Question: i have following entities

as you see BudgetPost has a composite primary key which is a foreign keys to entities Category and Budget. My question is what is the best way to make CRUD? Is there any way to mapp the foreign keys? The simple insert should look like this:
'''
Budget newBudget = new Budget();
newBudget.BudgetName = textBox1.Text;
newBudget.FromDate = dateTimePicker1.Value;
newBudget.ToDate = dateTimePicker2.Value;
newBudget.BudgetPosts.Add(new BudgetPost { FKBudgetID = newBudget.BudgetID, FKCategoryID = 21, BudgetAmount = 700 });
db.AddToBudgets(newBudget);
db.SaveChanges();
'''
Is there any other way?
Thanks in advance!
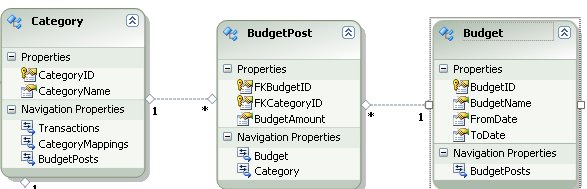
Answer: Make use of your navigation properties.
'''
BudgetPost newBudgetPost = new BudgetPost();
newBudgetPost.Budget = newBudget;
newBudgetPost.Category = newCategory; //loaded somewhere, or created on the fly
newBudget.BudgetPosts.Add(newBudget);
'''
That is to say, make use of the power of the Entity framework. First, create your join entry and associate the Budget and Category there. Then add the budgetPost to the budget. All should get written when you call SaveChanges.